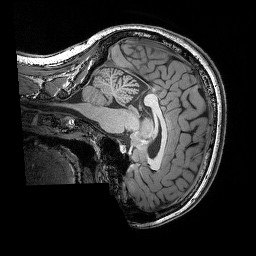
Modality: T1w
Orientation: sagittal
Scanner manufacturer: siemens
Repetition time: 2.25 s
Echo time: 0.00418 s